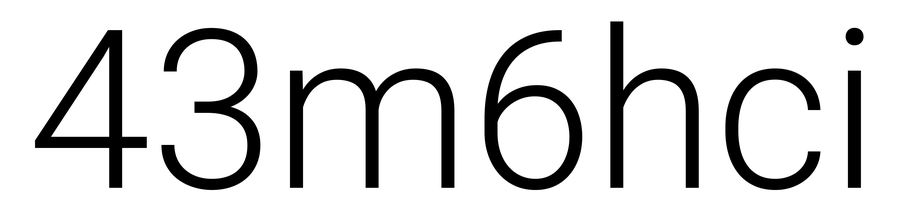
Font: Roboto_Light